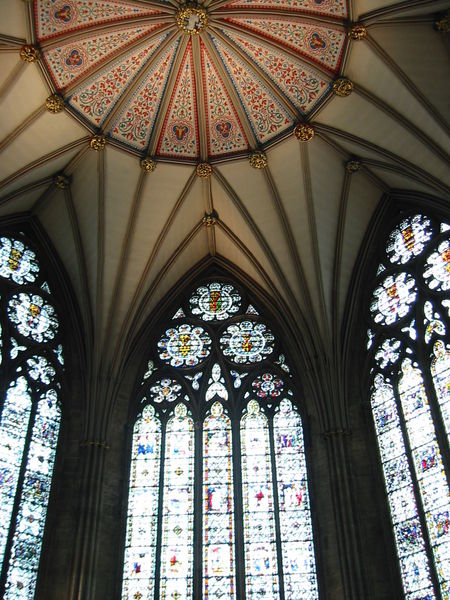
Titel: York Münster
Standort: York (EU - GB)
Schlagwörter: blau, gott, weiß, bunt, fenster, glas, hell, licht, säulen, rot, malerei, innenraum, kirche, gold, drei, gotik, schön, rund, kuppel, church, pope, foto, fotografie, gewölbe, rippen, hallo, bleiglas, kathedrale, schlussstein, dienst, dienste, glasfenster, rosette, apsis, chor, streben, fassung, glass, bahnen, rosetten, maßwerk, renaissance, temple, rossette, kirchenfenster, beauty, grate, religion, decle, sacred, schlußsteine, juhu, schneuse, basillica, window stain, shrek, jesus, holy trinity, old, holy